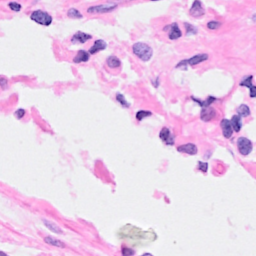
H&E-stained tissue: Breast